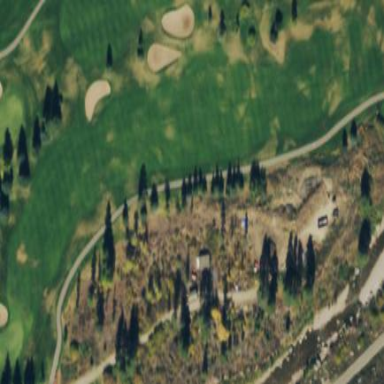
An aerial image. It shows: Grassy area designated as golf fairway.